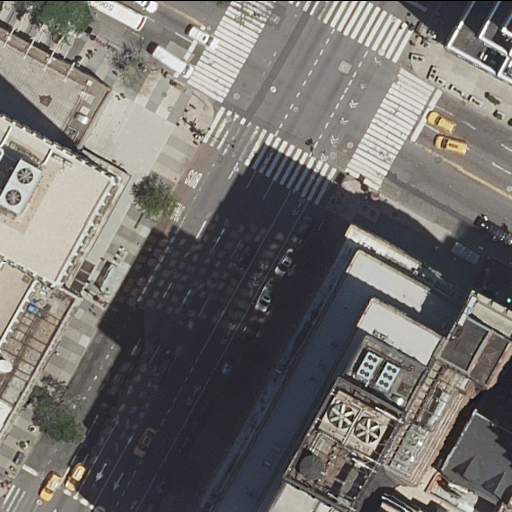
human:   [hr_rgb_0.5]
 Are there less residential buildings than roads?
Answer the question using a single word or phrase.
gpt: yes

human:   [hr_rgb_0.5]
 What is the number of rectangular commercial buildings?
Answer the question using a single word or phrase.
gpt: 0

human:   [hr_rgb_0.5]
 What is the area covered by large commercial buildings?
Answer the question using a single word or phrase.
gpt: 0m2

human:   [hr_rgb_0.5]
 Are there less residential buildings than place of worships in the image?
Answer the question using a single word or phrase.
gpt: no

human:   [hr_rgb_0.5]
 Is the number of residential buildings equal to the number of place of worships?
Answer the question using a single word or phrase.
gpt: no

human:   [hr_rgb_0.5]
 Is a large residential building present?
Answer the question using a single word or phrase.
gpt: yes

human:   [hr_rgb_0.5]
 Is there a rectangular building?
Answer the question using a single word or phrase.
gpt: yes

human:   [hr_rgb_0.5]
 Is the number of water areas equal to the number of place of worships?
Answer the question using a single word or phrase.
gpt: no

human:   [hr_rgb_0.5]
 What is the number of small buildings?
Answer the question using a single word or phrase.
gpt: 0

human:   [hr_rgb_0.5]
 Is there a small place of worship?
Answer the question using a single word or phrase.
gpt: no

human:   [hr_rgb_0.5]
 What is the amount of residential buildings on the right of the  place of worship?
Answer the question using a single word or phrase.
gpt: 0

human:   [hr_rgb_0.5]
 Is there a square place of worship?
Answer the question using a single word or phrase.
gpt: no

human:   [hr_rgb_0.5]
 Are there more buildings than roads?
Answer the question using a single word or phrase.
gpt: no

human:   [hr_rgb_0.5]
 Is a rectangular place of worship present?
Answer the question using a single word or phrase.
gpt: yes

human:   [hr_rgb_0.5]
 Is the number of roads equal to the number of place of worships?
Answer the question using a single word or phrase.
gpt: no

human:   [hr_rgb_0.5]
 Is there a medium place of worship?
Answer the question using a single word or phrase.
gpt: yes

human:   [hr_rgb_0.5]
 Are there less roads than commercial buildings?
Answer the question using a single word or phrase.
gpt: no

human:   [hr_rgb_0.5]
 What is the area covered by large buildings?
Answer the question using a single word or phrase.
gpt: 3333m2

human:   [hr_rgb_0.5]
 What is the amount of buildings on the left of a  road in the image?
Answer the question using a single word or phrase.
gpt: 1

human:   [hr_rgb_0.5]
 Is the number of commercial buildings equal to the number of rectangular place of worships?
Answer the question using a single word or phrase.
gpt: no

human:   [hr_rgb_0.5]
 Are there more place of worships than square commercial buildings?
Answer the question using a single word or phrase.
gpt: yes

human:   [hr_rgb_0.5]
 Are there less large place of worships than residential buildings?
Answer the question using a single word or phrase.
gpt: yes

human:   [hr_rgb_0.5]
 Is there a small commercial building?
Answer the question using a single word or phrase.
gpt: no

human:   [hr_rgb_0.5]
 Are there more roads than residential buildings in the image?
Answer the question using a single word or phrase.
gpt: yes

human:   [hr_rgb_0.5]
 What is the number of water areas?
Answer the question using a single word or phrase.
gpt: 0

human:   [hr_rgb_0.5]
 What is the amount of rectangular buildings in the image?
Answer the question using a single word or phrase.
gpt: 2

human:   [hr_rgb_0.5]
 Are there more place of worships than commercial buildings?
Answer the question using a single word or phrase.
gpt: yes

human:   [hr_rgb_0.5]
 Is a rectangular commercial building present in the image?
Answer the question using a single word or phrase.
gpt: no

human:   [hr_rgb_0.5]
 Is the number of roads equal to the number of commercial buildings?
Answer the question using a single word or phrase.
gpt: no

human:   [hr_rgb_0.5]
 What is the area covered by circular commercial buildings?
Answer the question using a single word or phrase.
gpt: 0m2

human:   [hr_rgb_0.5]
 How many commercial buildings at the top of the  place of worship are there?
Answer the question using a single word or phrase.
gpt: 0

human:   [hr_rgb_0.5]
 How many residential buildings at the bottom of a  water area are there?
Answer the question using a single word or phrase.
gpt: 0

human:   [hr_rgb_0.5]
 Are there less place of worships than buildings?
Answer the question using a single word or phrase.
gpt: yes

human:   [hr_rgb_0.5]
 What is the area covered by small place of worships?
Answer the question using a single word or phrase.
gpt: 0m2

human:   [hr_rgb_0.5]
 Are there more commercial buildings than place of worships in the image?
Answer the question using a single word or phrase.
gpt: no

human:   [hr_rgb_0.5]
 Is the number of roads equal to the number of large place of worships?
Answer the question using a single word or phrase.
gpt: no